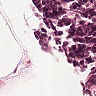
Metastatic tissue present: no